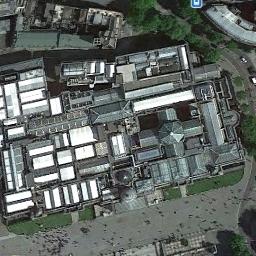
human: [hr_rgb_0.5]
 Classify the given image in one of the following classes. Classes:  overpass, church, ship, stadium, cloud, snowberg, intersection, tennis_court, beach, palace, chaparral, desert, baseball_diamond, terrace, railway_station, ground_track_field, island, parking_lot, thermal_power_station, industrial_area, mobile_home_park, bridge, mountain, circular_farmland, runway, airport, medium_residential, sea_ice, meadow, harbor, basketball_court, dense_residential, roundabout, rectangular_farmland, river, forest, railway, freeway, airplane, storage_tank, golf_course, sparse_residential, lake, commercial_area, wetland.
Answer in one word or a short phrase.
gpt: church